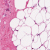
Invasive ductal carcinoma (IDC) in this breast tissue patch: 0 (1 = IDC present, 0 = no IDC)